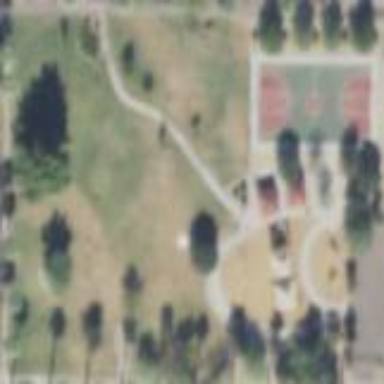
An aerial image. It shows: Lovely park for leisure and relaxation.